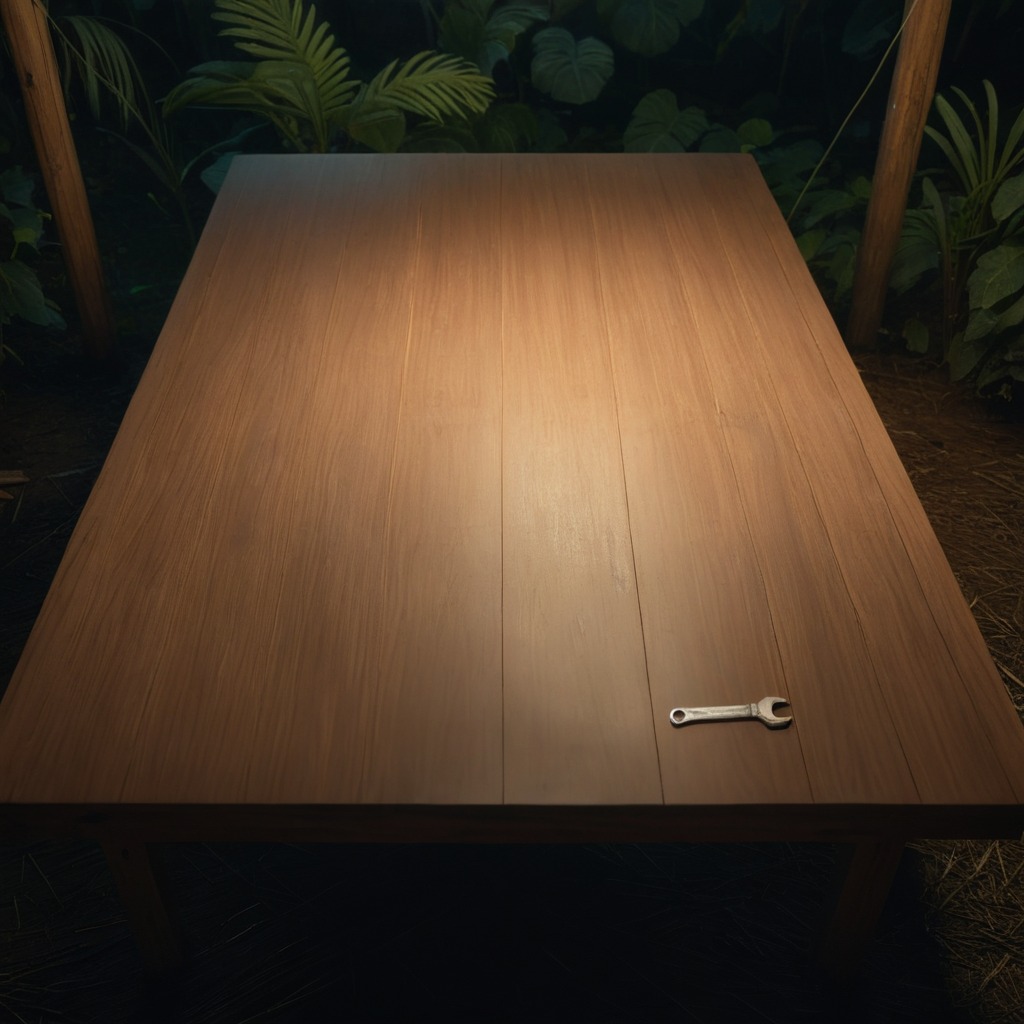
An wrench is lying on the wooden table inside a jungle field workshop tent at night.